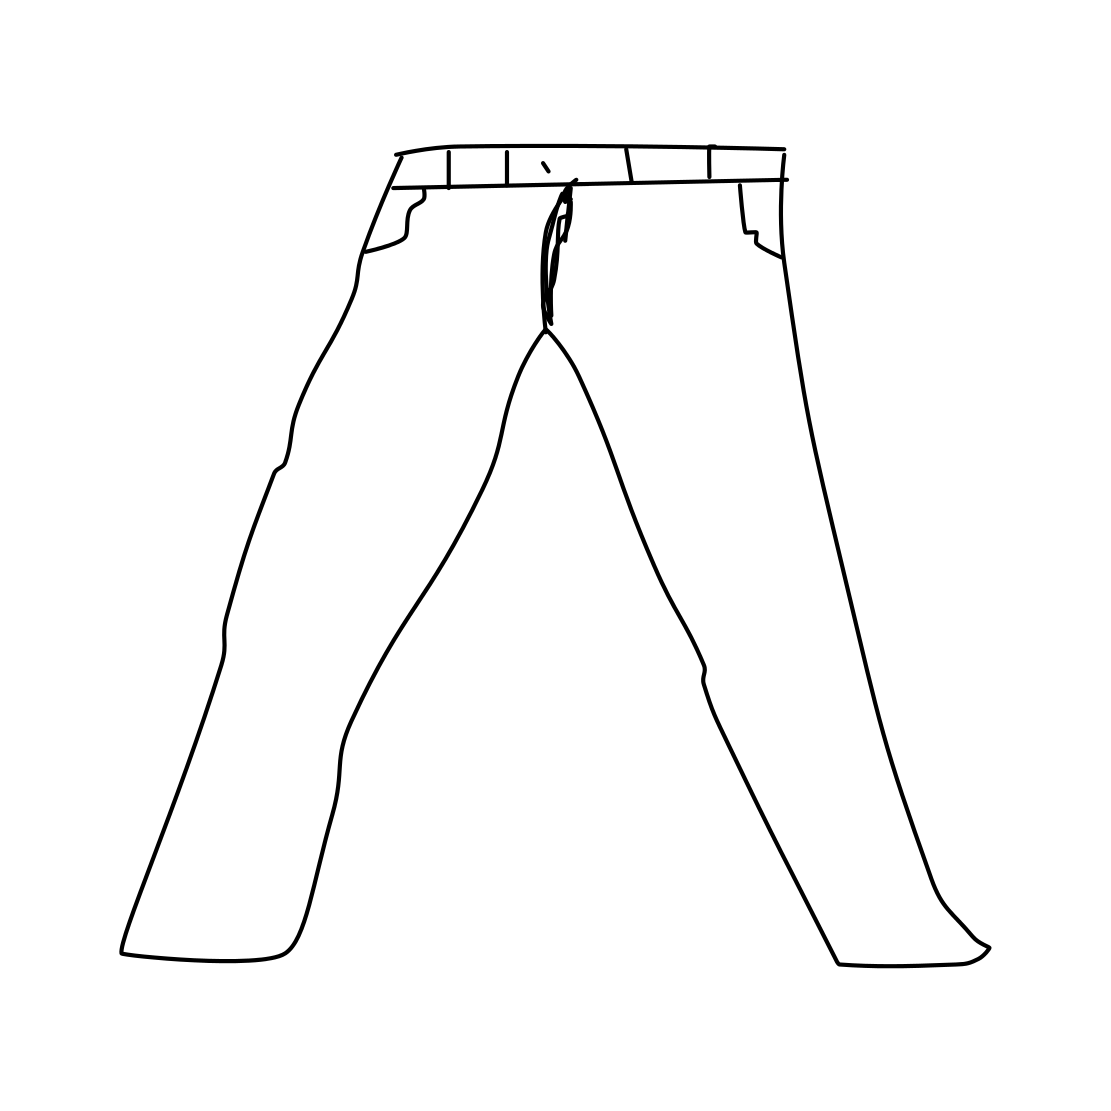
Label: trousers